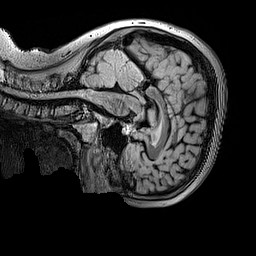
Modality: FLAIR
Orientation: sagittal
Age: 10
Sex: male
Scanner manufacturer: siemens
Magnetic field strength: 3 T
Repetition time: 5 s
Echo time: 0.388 s